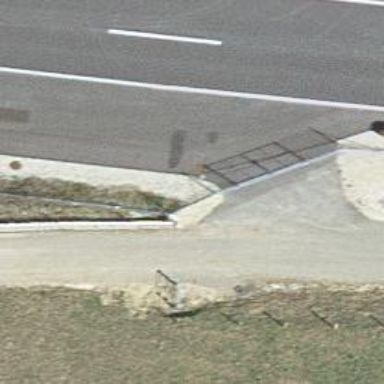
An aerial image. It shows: Gate.